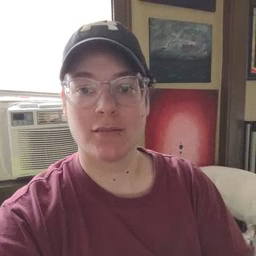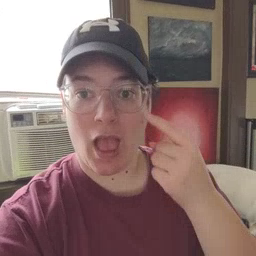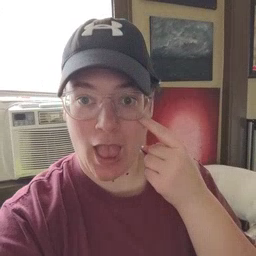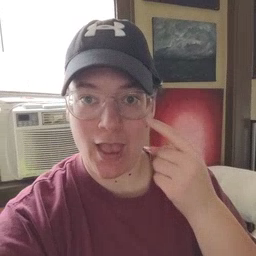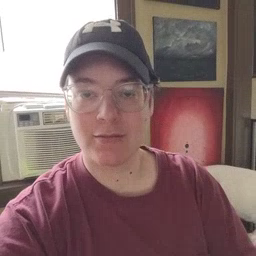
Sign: eye